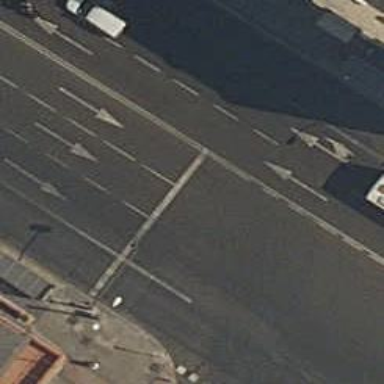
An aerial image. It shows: Road with traffic signals.